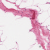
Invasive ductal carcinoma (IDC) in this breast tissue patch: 0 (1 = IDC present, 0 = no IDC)